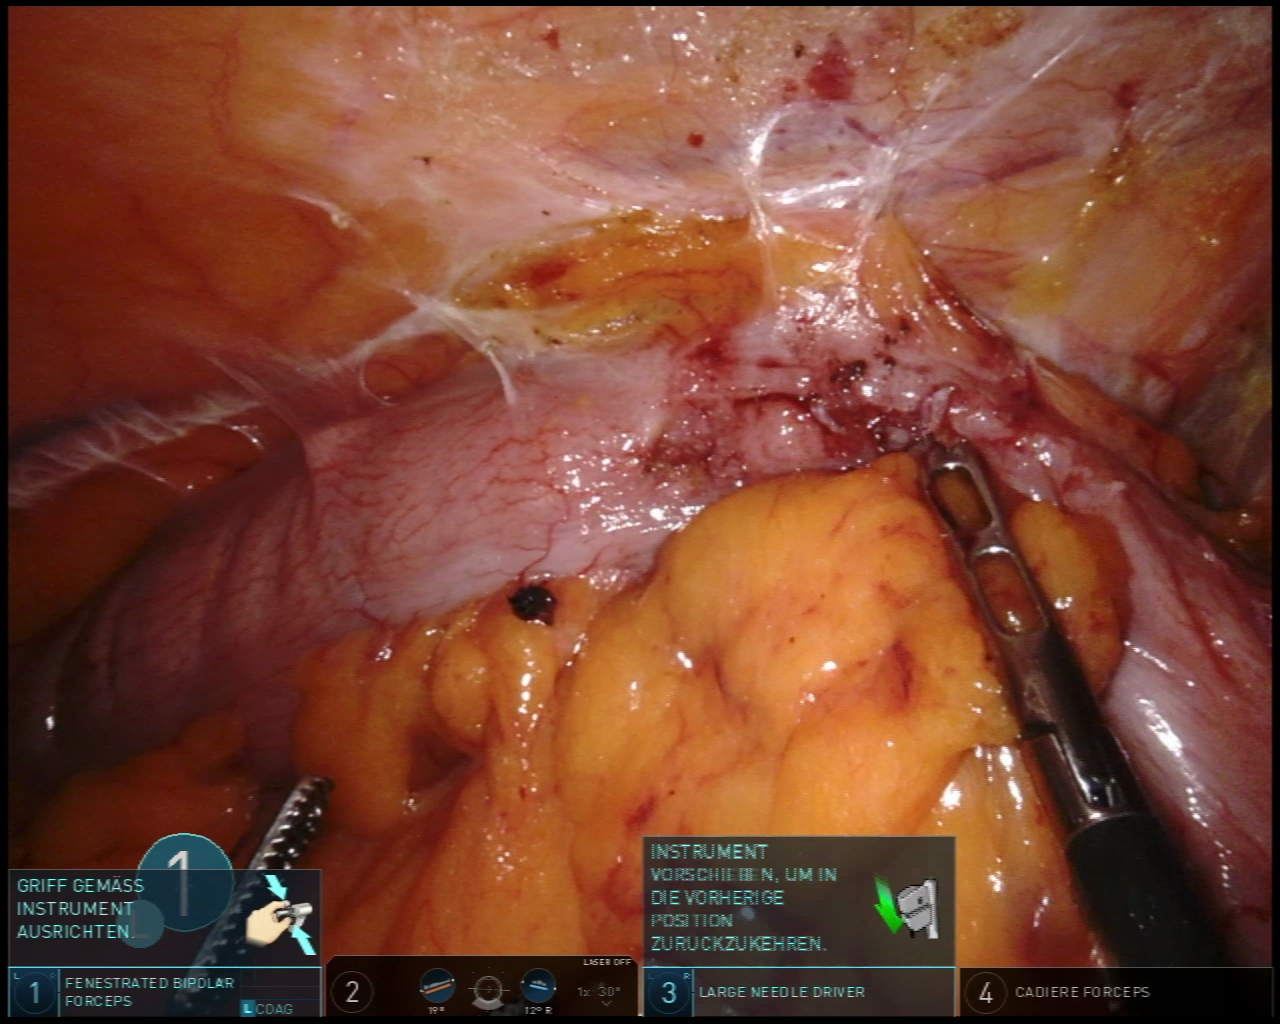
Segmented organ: colon
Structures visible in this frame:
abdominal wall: yes
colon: yes
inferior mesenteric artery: no
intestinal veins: no
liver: no
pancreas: no
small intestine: no
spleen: no
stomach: no
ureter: no
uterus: no
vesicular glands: no